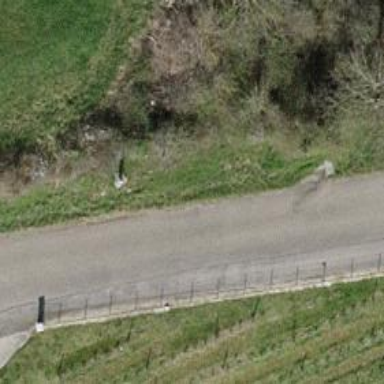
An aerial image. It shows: Hedge barrier.